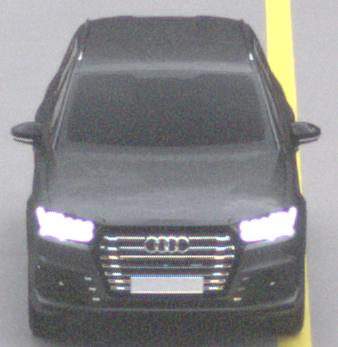
Make: Audi
Model: SQ7
Detailed model: -
Model produced from: 2016
Model produced until: 2018
Doors: 5
Color: gray
Road condition: wet road
Daytime: morning or afternoon
Contrast: low contrast